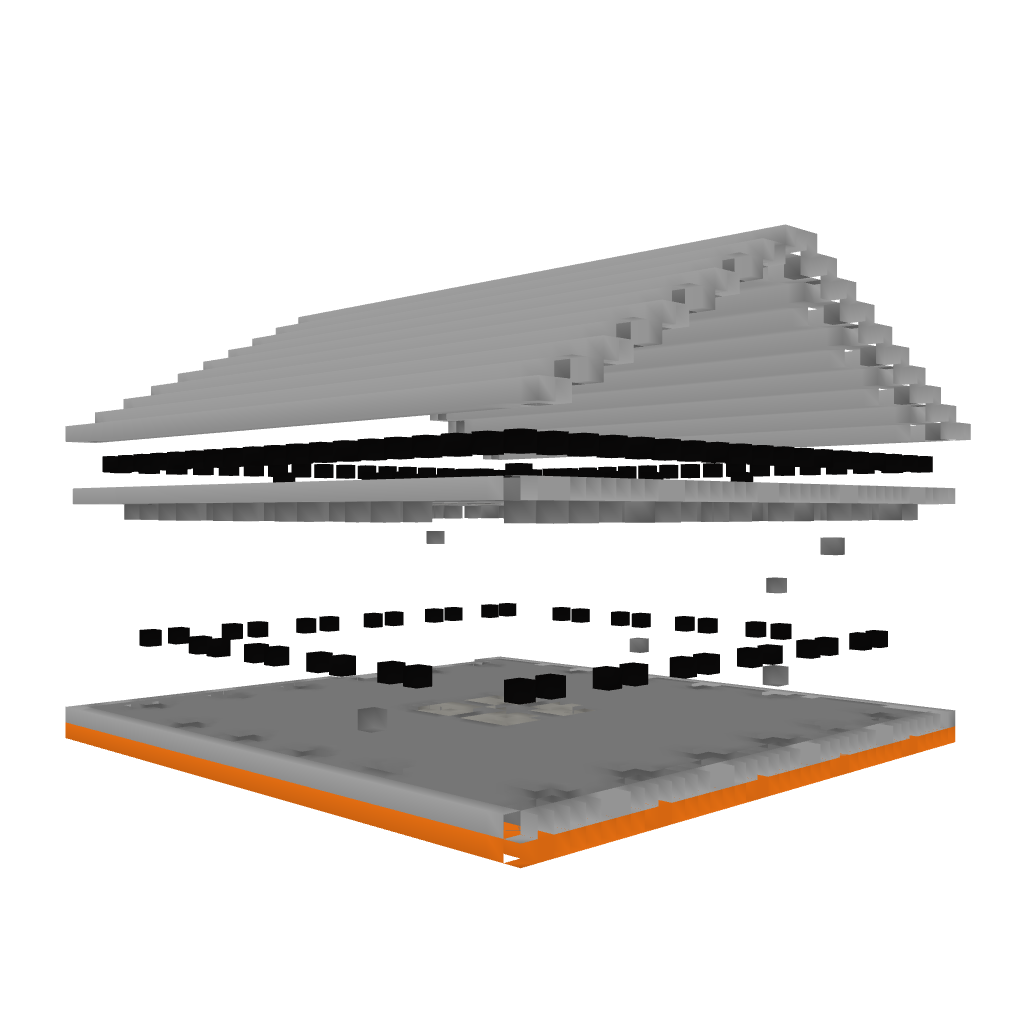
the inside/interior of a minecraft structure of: Tempel-Zeus